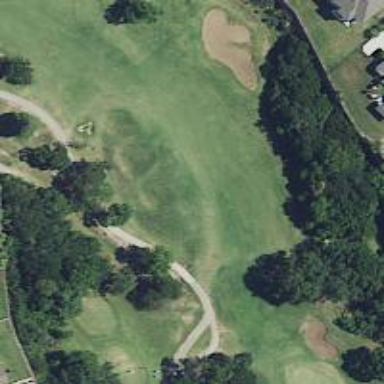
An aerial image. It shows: View of golf hole.